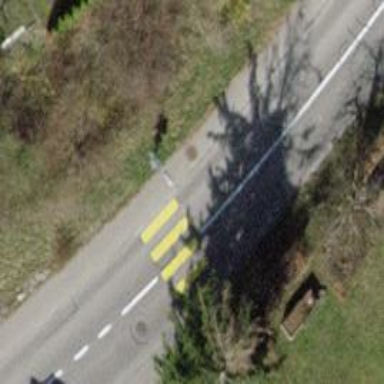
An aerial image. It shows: Kerb serving as barrier.